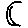
Label: moon